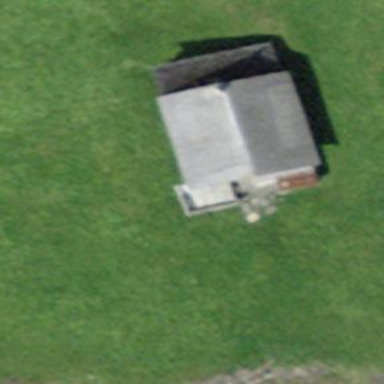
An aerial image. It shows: Cabin is depicted in the image.